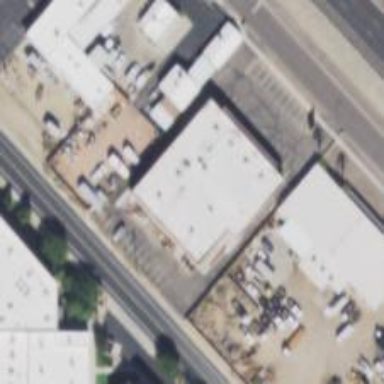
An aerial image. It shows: Building.